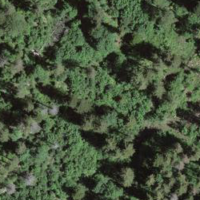
EUNIS habitat code: 44
Species observed at this site:
Vaccinium myrtillus